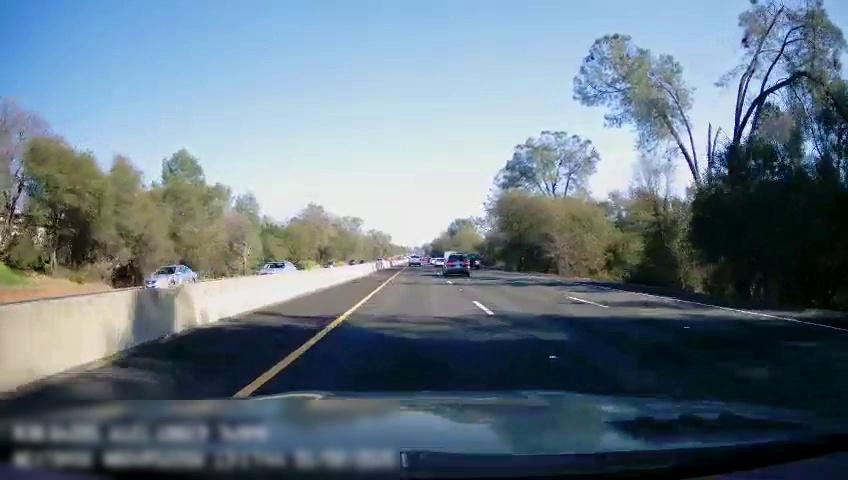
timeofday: Day
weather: Sunny
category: Drivable Space
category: Drivable Space
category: Vehicles | SUV
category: Vehicles | Truck
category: Vehicles | SUV
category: Vehicles | Truck
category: Vehicles | Car
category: Vehicles | Car
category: Lanes | Current Lane
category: Lanes | Current Lane
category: Lanes | Current Lane
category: Lanes | Alternate Lane